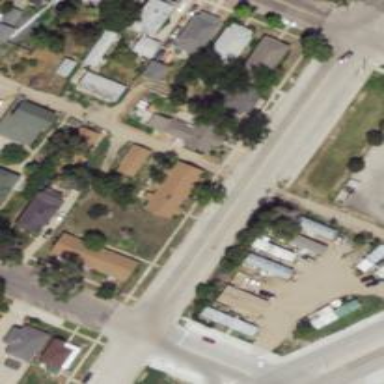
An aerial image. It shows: Alley classified as service road.